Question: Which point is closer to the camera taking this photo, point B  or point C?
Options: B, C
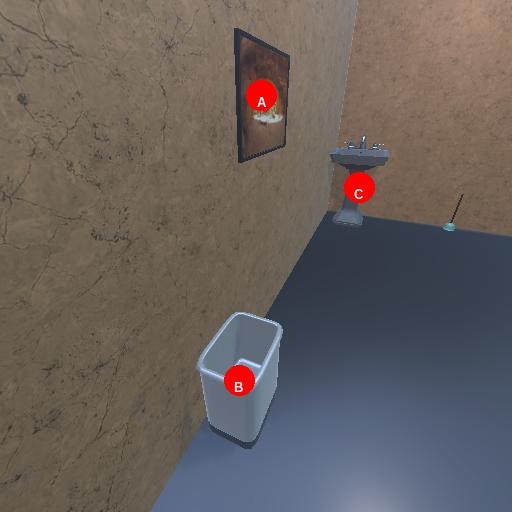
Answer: B